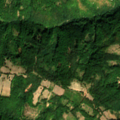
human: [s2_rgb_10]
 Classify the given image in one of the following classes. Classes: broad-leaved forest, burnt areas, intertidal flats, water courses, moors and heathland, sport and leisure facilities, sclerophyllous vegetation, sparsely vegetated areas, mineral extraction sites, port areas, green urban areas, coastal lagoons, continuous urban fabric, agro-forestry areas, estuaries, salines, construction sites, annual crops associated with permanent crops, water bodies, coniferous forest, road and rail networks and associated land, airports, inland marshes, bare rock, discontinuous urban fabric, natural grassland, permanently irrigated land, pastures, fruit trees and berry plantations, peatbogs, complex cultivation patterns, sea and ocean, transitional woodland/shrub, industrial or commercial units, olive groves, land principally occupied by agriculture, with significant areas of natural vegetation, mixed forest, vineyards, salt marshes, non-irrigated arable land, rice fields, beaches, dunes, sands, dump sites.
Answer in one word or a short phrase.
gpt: land principally occupied by agriculture, with significant areas of natural vegetation, broad-leaved forest